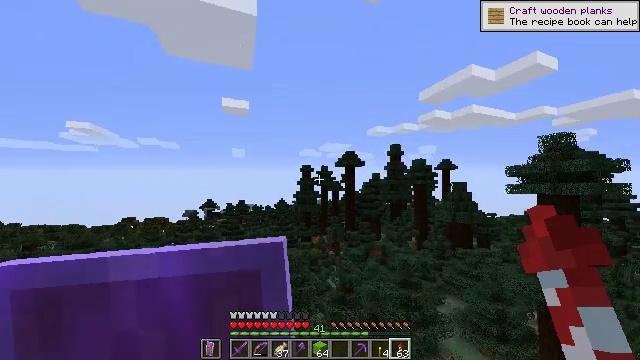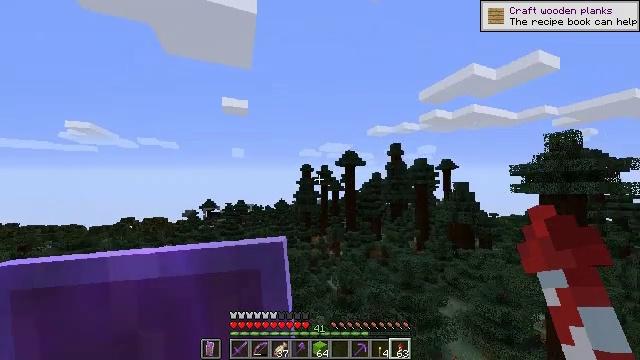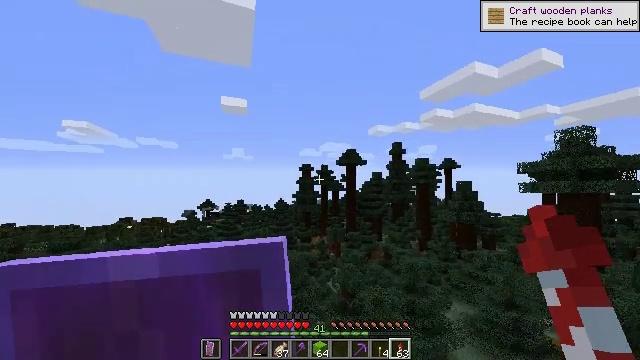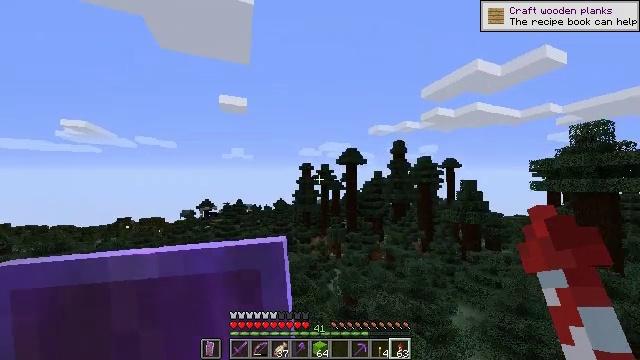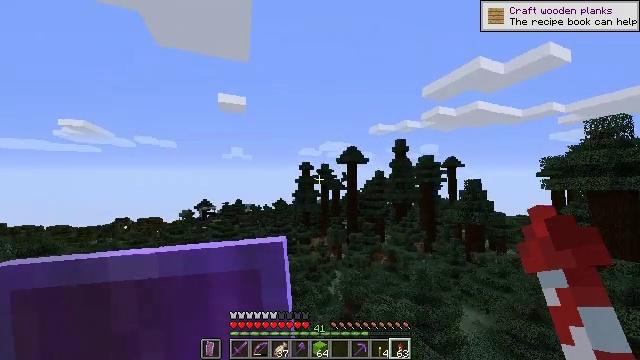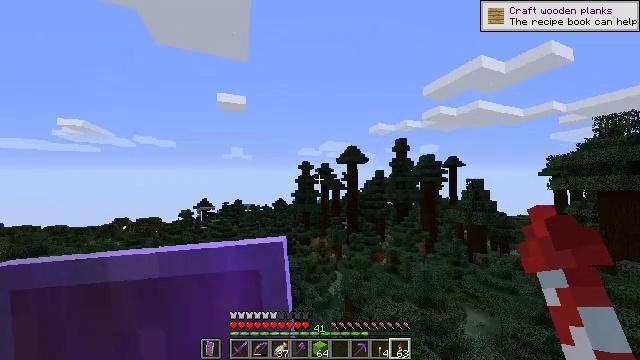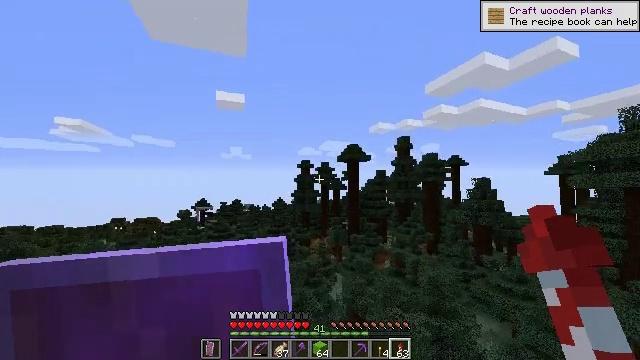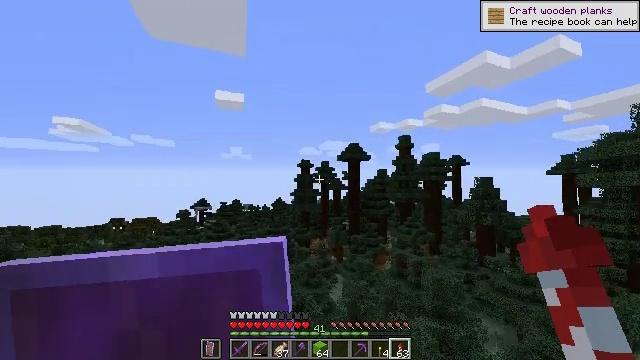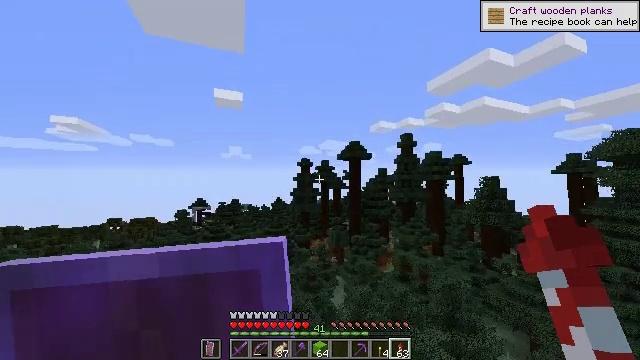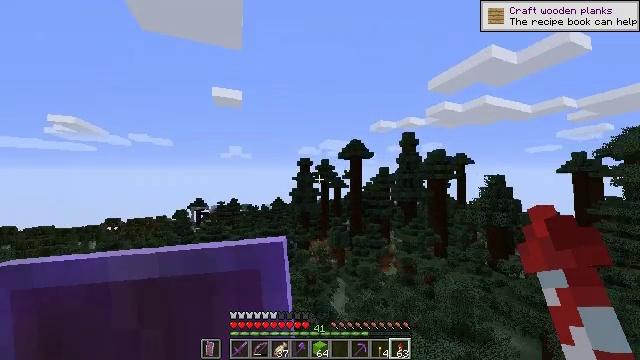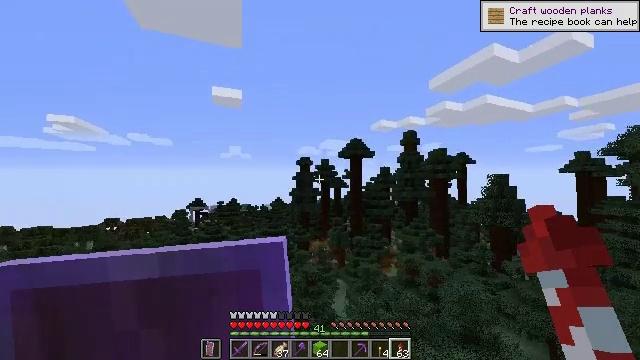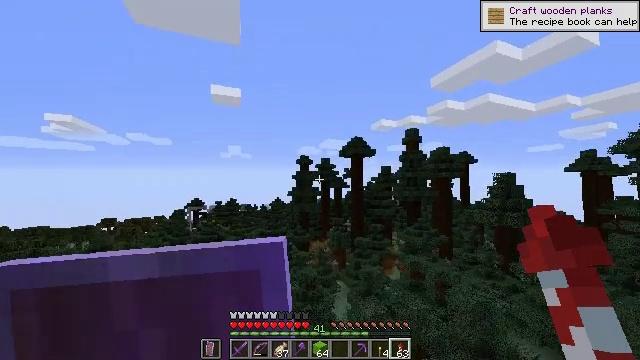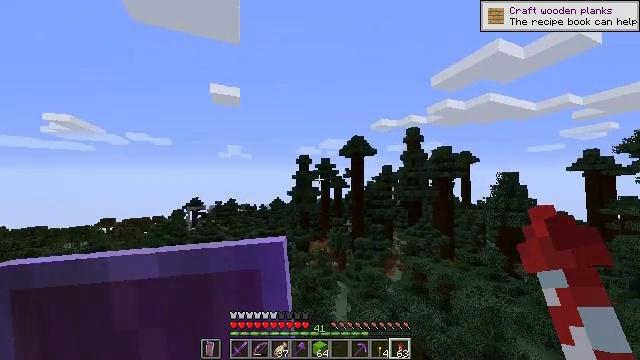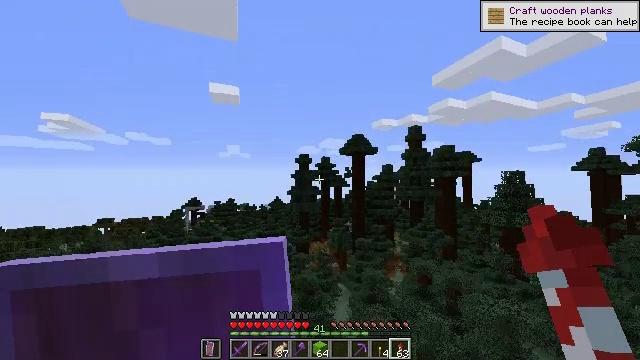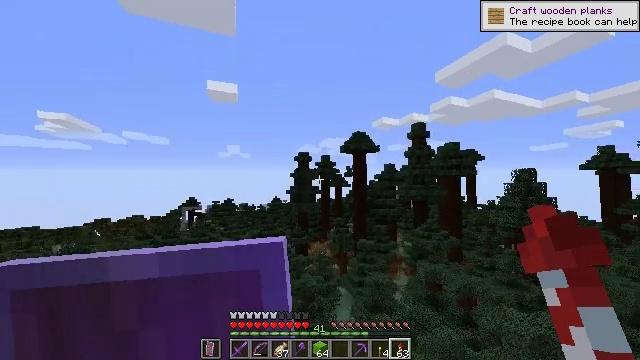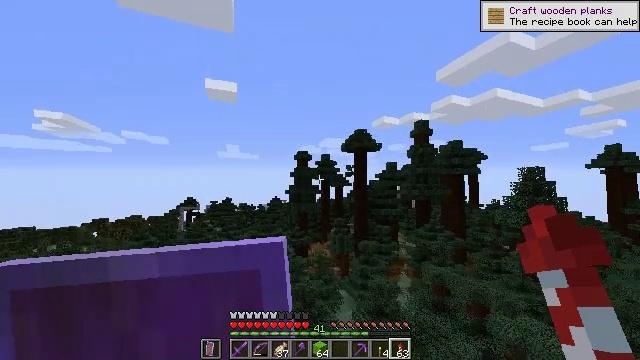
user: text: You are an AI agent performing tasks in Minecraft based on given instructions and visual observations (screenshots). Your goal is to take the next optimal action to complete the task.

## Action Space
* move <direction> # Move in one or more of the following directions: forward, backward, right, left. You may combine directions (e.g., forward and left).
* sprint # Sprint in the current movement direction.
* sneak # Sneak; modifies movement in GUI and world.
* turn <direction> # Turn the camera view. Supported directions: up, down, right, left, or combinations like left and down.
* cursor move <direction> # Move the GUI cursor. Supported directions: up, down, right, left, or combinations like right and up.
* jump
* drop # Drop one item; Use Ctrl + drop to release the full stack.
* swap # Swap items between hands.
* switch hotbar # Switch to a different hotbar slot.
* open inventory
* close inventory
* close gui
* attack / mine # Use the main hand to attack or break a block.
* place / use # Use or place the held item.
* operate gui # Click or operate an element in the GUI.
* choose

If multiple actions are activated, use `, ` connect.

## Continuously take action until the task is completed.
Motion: motion action
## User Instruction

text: Make a lime carpet using lime wool.
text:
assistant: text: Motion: move forward, sprint
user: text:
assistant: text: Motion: move forward, sprint
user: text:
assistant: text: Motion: move forward, sprint
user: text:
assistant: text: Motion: move forward, sprint
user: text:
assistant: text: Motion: move forward, sprint
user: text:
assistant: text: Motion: move forward, sprint
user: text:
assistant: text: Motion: move forward, sprint
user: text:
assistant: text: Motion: move forward, sprint
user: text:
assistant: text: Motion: move forward, sprint
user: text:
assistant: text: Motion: move forward, sprint
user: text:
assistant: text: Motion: move forward, sprint
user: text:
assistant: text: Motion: move forward, sprint
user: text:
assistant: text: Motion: move forward, sprint
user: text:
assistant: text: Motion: move forward, sprint
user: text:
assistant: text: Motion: move forward, sprint
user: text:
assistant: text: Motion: move forward, sprint
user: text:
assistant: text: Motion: move forward, sprint
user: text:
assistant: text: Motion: move forward, sprint
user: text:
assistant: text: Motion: move forward, sprint
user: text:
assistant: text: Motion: move forward, sprint
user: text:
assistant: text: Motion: move forward, sprint
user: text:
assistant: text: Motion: move forward, sprint
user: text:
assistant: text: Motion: move forward, sprint
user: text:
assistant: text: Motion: move forward, sprint
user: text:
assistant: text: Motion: move forward, sprint
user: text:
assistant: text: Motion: move forward, sprint
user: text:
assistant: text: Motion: move forward, sprint
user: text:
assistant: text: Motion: move forward, sprint
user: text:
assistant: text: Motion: move forward, sprint
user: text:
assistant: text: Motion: move forward, sprint